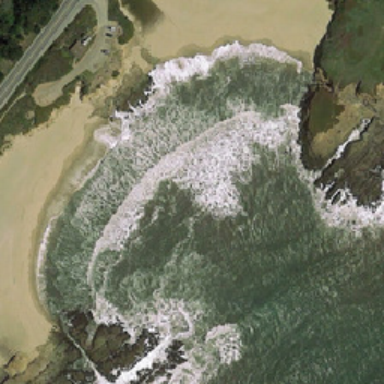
Curved sand contains foam oceans .